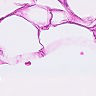
Metastatic tissue present: no